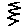
Label: zigzag